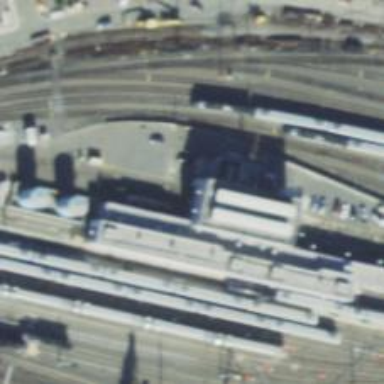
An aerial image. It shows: Railway yard with building passage tunnel.